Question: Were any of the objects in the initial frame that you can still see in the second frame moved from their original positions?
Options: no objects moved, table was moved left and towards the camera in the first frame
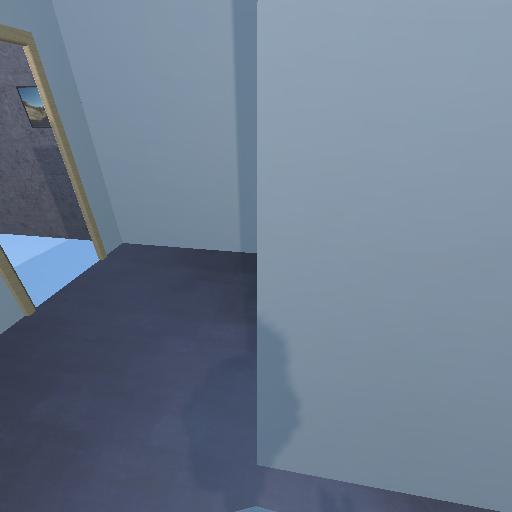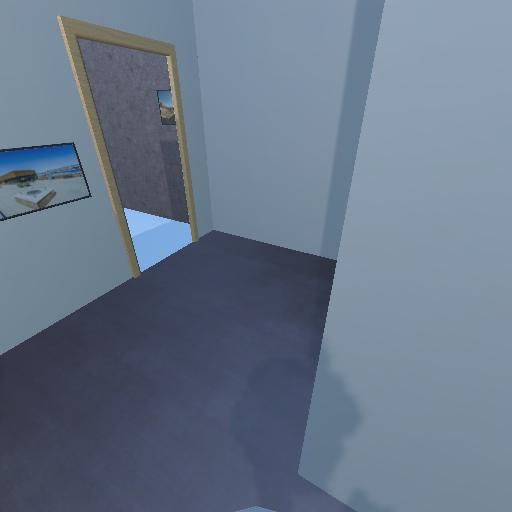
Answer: no objects moved